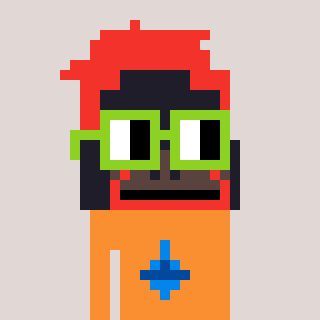
a pixel art character with square light green glasses, a orangutan-shaped head and a orange-colored body on a warm background